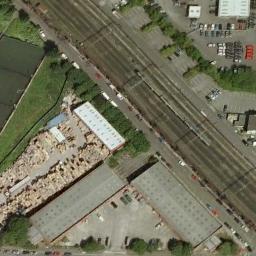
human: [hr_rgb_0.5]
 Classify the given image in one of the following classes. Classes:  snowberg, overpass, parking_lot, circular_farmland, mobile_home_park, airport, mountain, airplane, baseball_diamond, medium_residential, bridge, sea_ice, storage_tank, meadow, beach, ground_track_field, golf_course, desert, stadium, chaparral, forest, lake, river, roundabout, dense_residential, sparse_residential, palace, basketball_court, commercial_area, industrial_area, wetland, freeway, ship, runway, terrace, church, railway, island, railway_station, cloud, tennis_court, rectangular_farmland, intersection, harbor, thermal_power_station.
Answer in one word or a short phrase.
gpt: railway